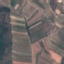
Land use / land cover: PermanentCrop